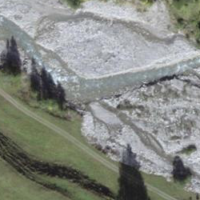
EUNIS habitat code: 23
Species observed at this site:
Alchemilla alpina
Rhododendron ferrugineum
Carduus defloratus
Adenostyles alliariae
Dryas octopetala
Carex davalliana
Cicerbita alpina
Astrantia minor
Pimpinella major
Astrantia major
Carduus personata
Moneses uniflora
Ranunculus lanuginosus
Neottia ovata